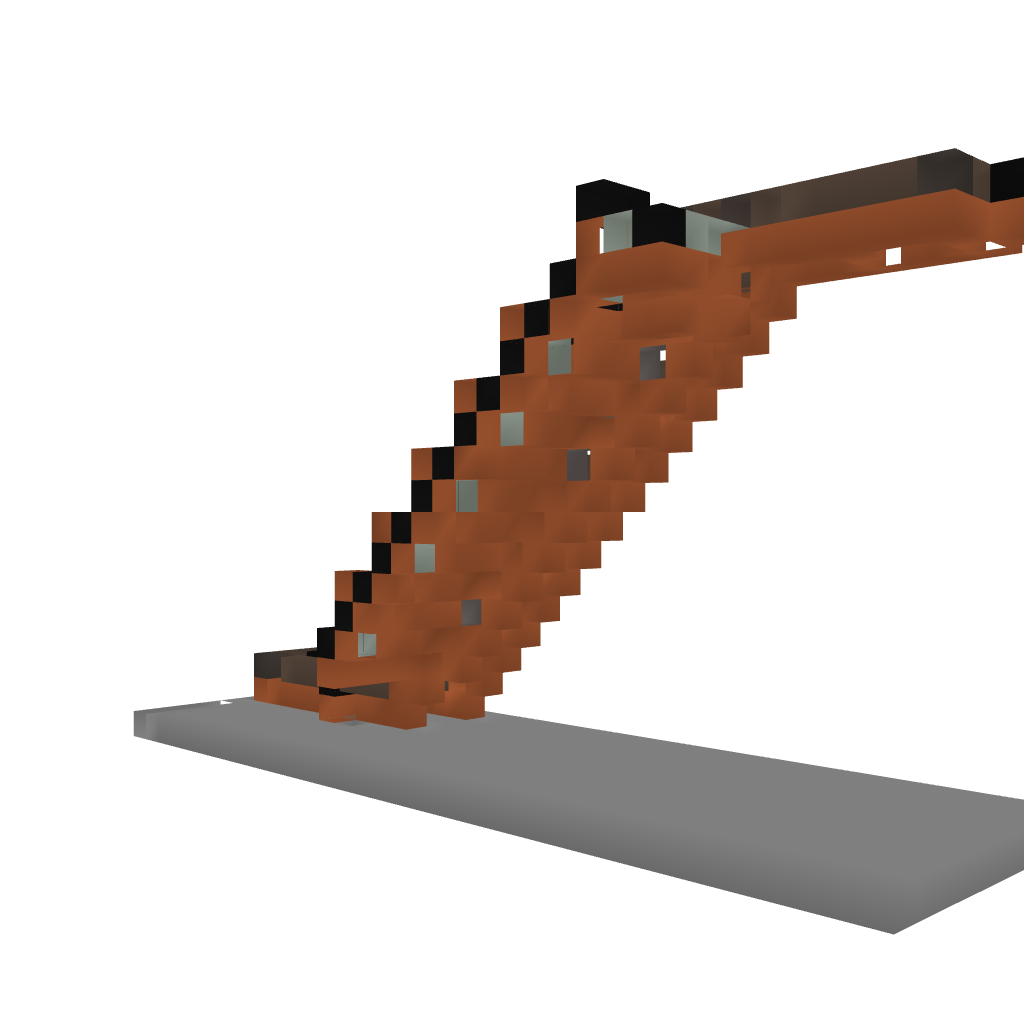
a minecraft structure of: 1.7 piston minecart escalator